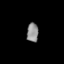
Tissue: lung
Cell type: Endothelial cells
Senescence score: 0.2347
Nuclear area (px): 219
Mean DAPI intensity: 138.863